Question: I have Uploaded two images.
1. Image showing my edmx in visual studio 2013.
2. Image showing my tables in ssms.
I just wanted to show RoleName(Colmun [Name] in AspNetRoles Table) with UserName(Colmun [UserName] in AspNetUsers Table) in simple table (html) View i.e user with all respective roles.How can i do this using LINQ?
I do try like following but it didn't work
'''
var result = from tb1 in context.Roles
join tb2 in context.Users on tb1.Id equals tb2.Id
select new { tb1.Name, tb2.UserName };
'''
but its wrong actually i want 'Userid' of all the user in 'Role' table in place of 'tb1.Id'[in Above LINQ Code] to match with 'Userid' in 'User' table ['tb2.Id'] .
When i try to access Userid through Roles table which is coming like 'Context.Roles.Users' coz 'Users' here is a foreign Key for Roles Table.
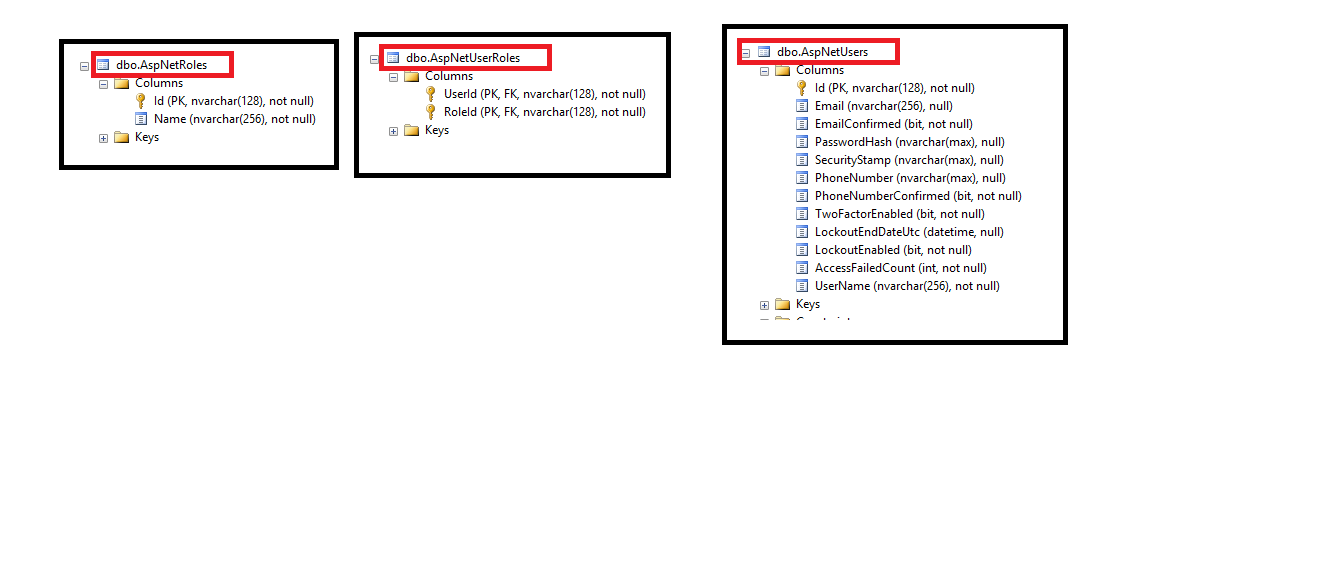
Answer: Try this for the above example
'''
var result = from tb1 in context.Users
from tb2 in tb1.Roles
join tb3 in context.Roles on tb2.RoleId equals tb3.Id
orderby tb1.UserName, tb3.Name /*optional*/
select new { tb3.Name, tb1.UserName }
'''
But to meet your requiremets:
'''
var result = from tb1 in context.Users
from tb2 in tb1.Roles
join tb3 in context.Roles on tb2.RoleId equals tb3.Id
where tb3.Name == "Administrator"
select tb1.Id
'''